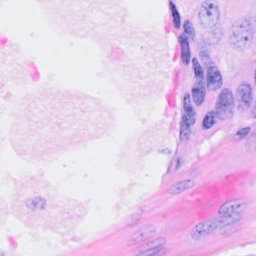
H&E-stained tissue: Breast